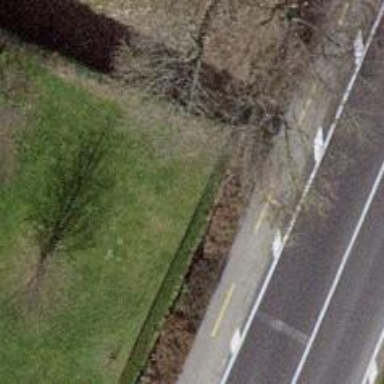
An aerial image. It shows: Evergreen needle-leaved tree.